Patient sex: M
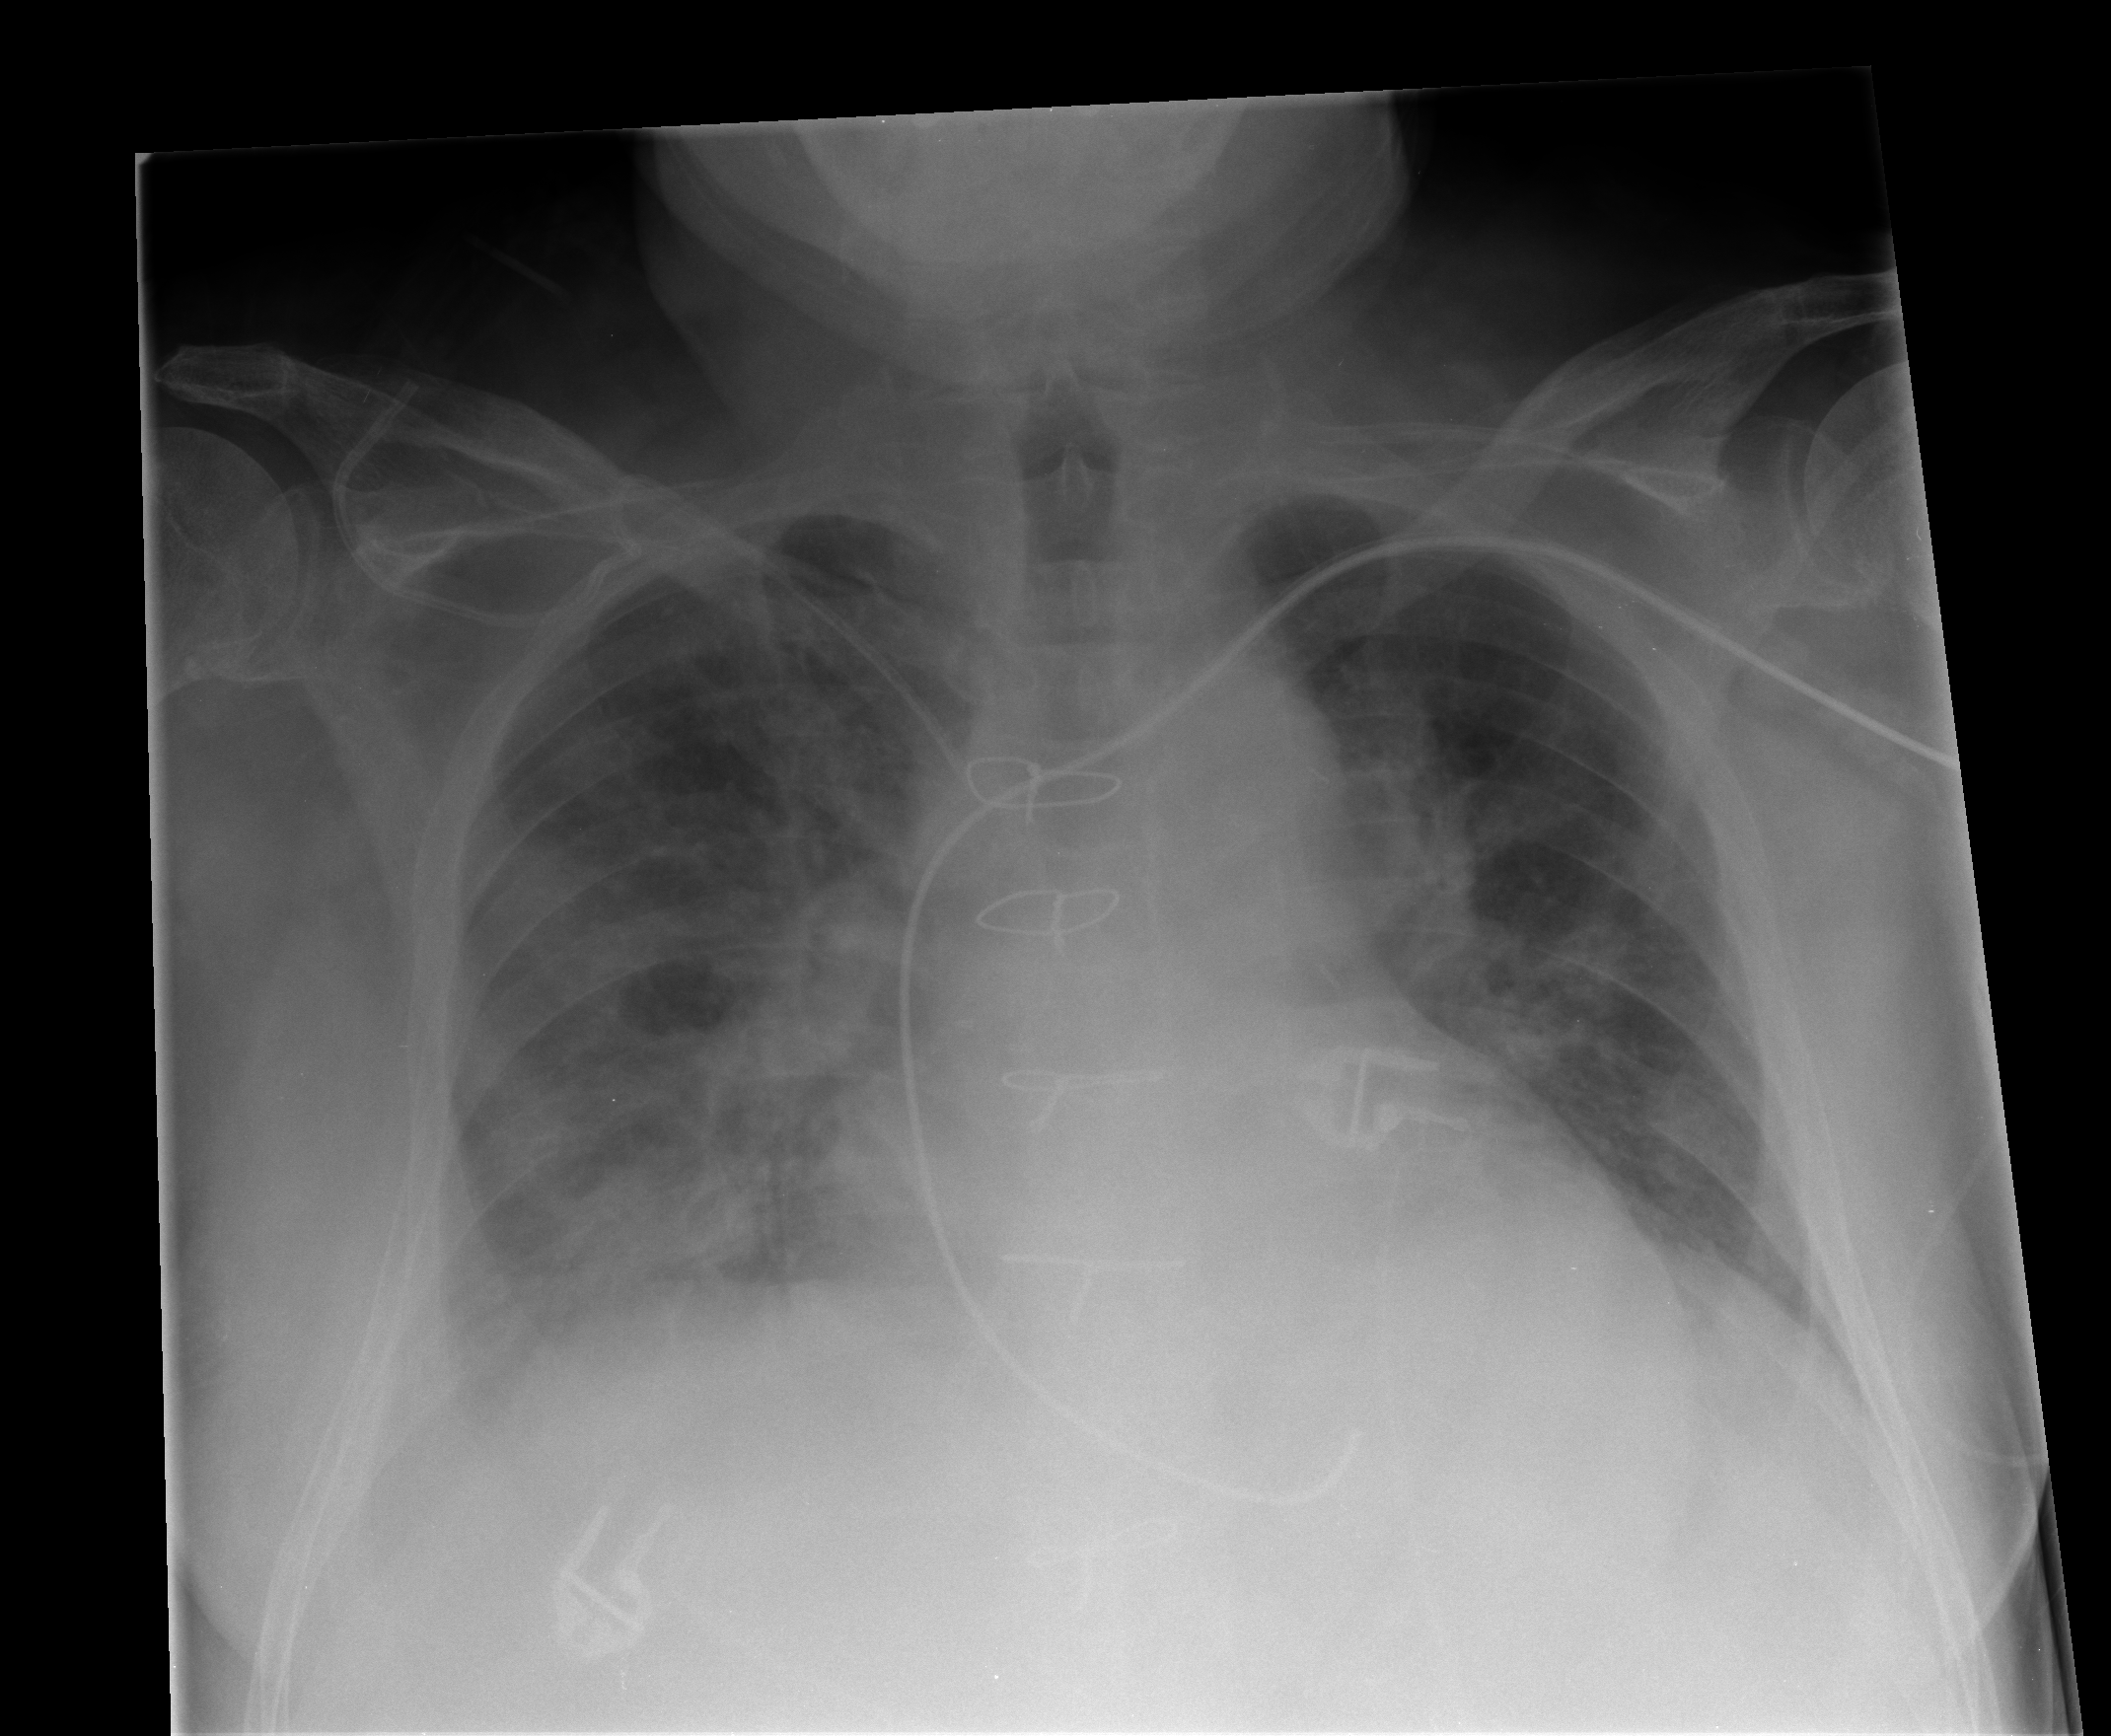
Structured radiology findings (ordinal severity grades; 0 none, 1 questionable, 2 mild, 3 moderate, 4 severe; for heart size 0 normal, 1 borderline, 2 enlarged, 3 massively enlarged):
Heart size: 2
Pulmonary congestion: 3
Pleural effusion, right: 1
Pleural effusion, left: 0
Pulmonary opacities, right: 3
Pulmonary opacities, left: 2
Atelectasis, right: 3
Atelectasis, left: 3